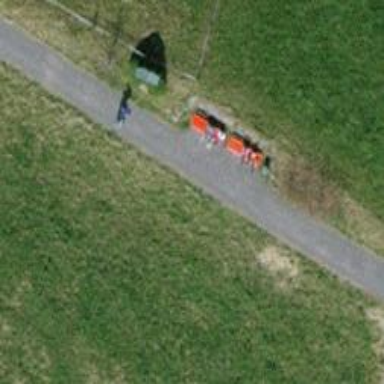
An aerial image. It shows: Bench for seating.